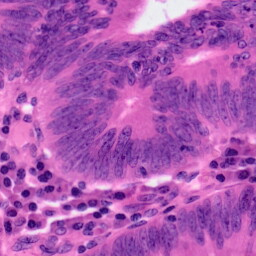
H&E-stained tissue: Colon